Field crop: maize
Growth stage: 2
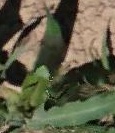
Species: maize